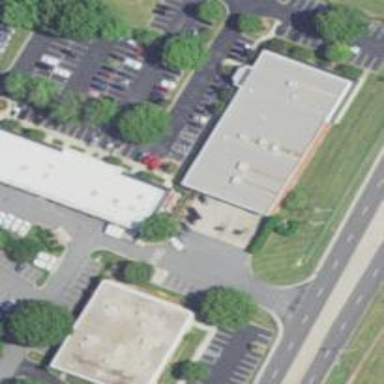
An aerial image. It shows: Commercial building.